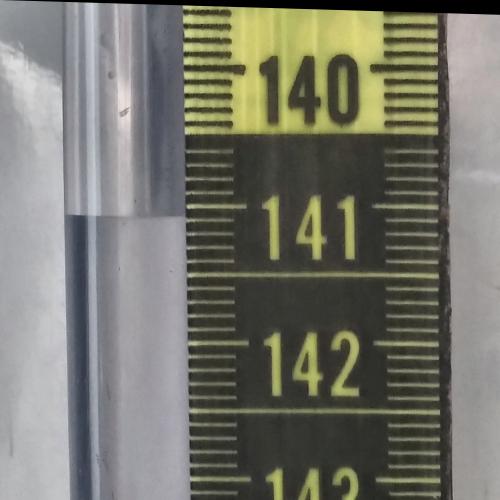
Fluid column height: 141.1 cm